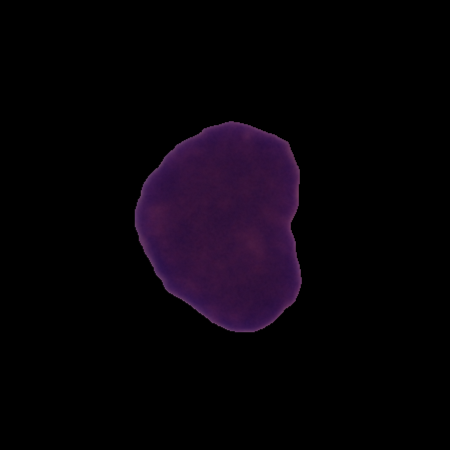
Label: cancer